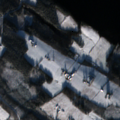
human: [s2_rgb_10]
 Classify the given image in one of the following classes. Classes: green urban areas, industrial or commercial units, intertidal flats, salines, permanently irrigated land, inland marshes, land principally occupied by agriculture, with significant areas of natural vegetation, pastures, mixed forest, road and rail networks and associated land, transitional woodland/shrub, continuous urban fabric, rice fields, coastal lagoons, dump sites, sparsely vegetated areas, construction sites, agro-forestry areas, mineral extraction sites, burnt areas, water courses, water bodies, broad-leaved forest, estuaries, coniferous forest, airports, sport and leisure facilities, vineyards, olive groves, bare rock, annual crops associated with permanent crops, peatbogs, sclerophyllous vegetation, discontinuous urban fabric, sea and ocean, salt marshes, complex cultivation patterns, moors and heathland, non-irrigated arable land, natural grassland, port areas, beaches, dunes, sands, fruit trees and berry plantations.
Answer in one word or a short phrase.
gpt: land principally occupied by agriculture, with significant areas of natural vegetation, coniferous forest, mixed forest, transitional woodland/shrub, water bodies